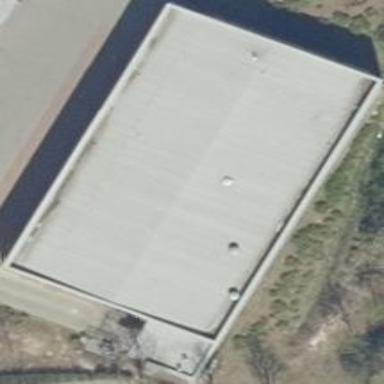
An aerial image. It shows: Supermarket building.